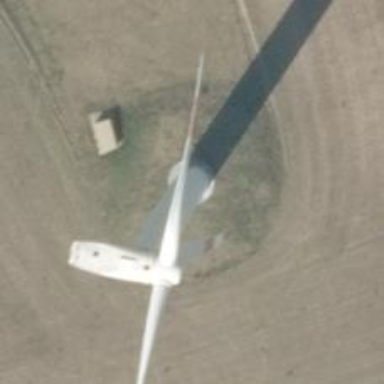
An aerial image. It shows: Wind generator powered by wind. The generator type is horizontal axis and it uses wind turbines.